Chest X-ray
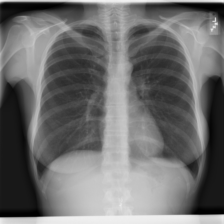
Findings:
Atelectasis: negative
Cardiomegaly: negative
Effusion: negative
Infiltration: negative
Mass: negative
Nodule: negative
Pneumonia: negative
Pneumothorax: negative
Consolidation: negative
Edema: negative
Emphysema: negative
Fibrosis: negative
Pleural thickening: negative
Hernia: negative